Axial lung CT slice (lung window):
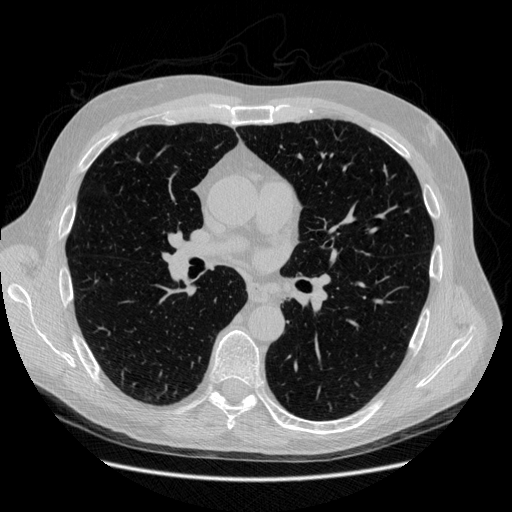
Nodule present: no